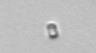
Label: Chaetoceros_tenuissimus